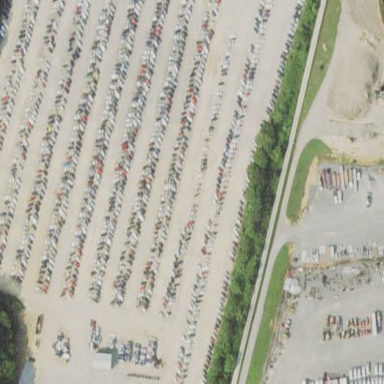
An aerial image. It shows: Scrap yard located in industrial area.